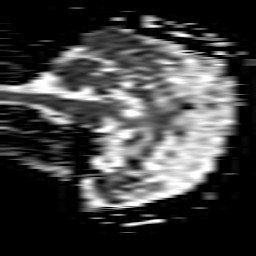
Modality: ADC
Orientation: sagittal
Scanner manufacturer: philips
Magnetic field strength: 1.5 T
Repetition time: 3.542 s
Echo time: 0.09411 s